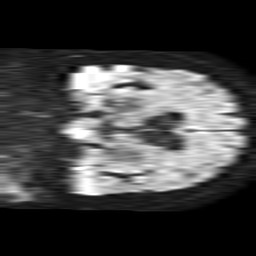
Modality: TRACE
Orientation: coronal
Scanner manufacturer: philips
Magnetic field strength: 1.5 T
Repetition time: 4.6 s
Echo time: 0.08631 s